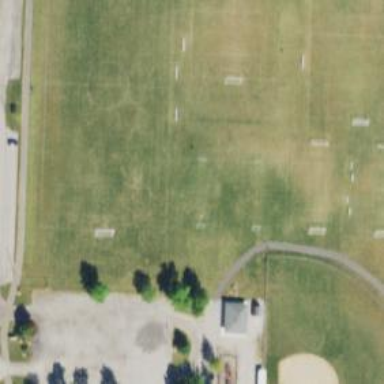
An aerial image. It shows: Soccer pitch with grass surface for leisure land.